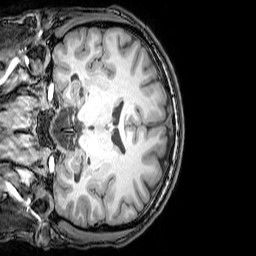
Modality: T1w
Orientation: coronal
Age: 21
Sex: male
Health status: healthy
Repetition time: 0.081 s
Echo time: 0.037 s